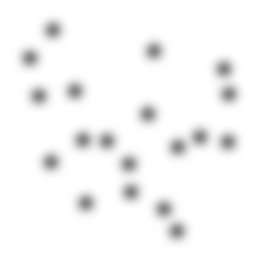
Squares: 0
Triangles: 0
Stars: 19
Total shapes: 19